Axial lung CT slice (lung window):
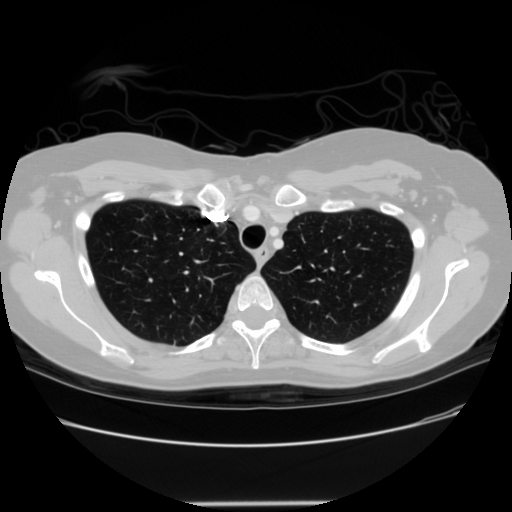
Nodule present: no